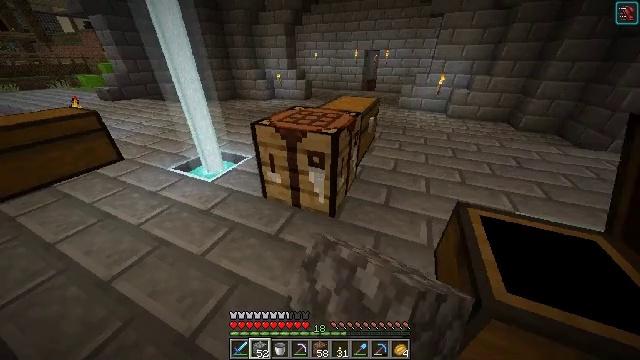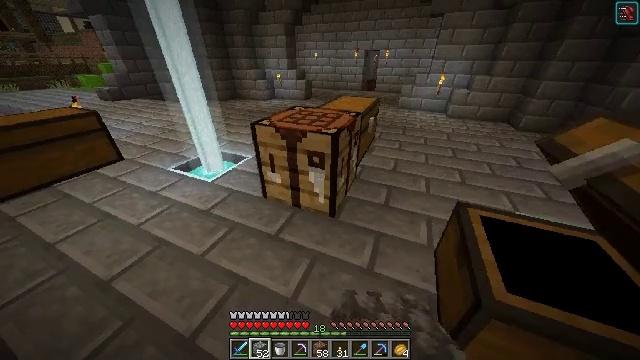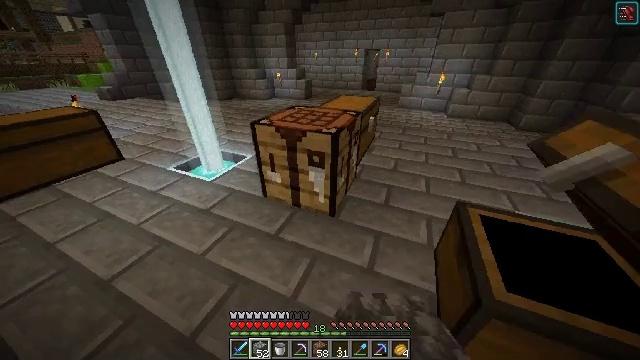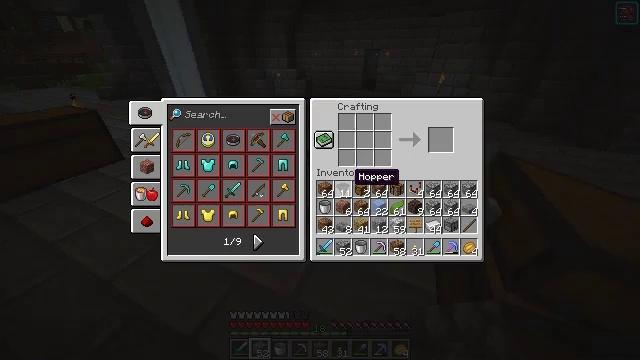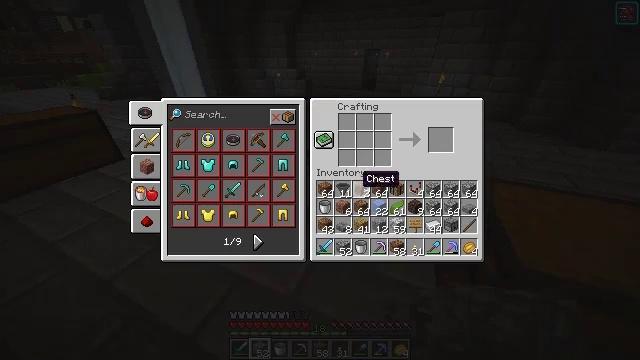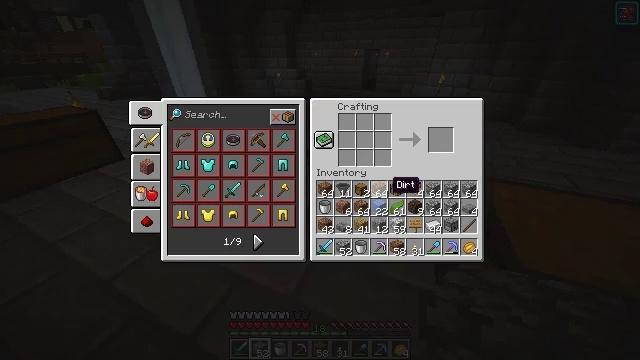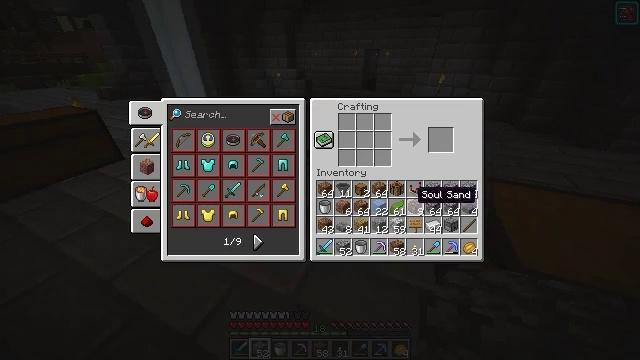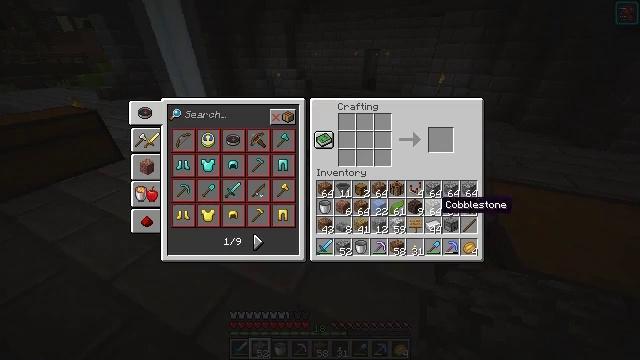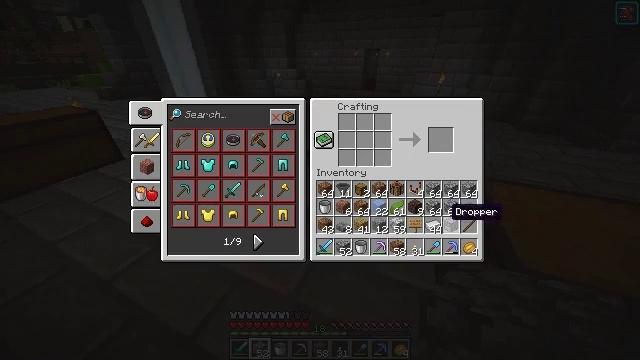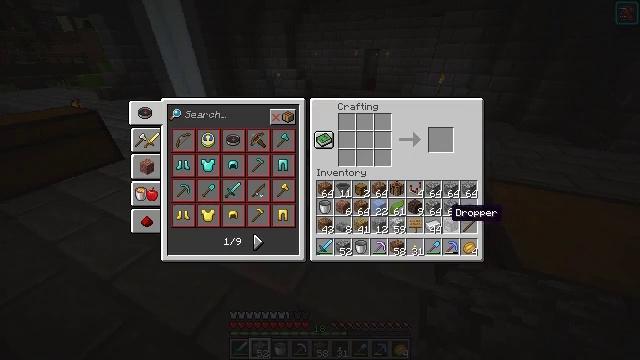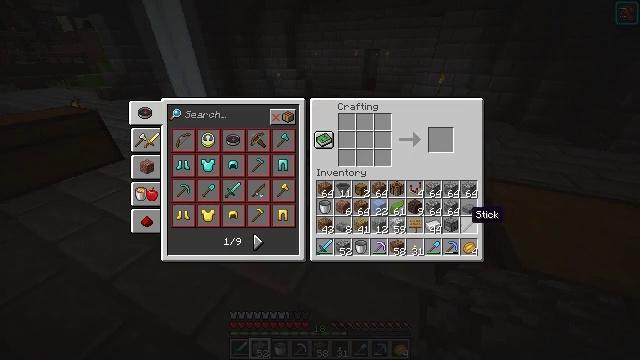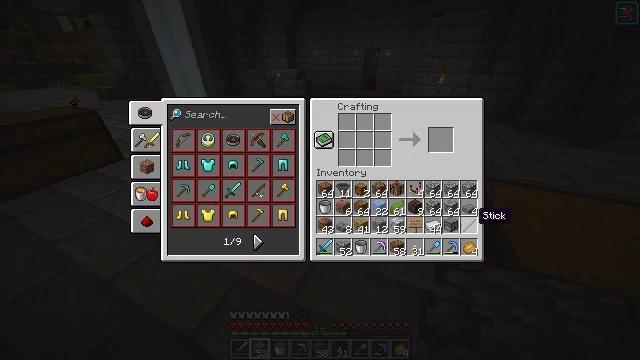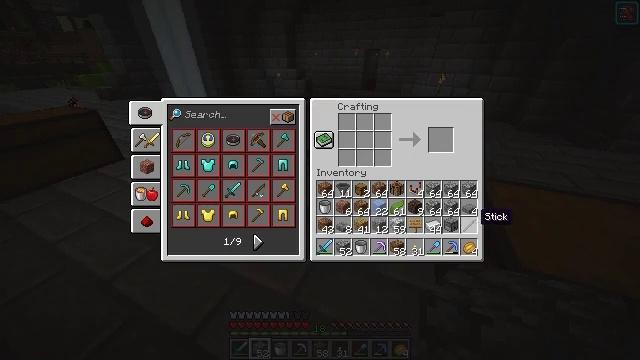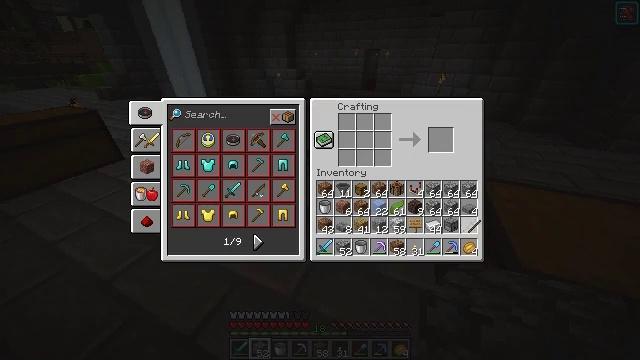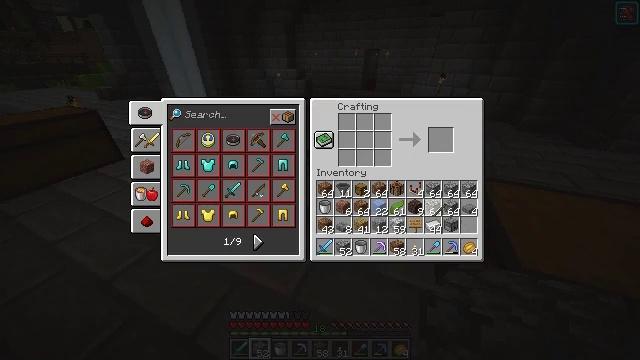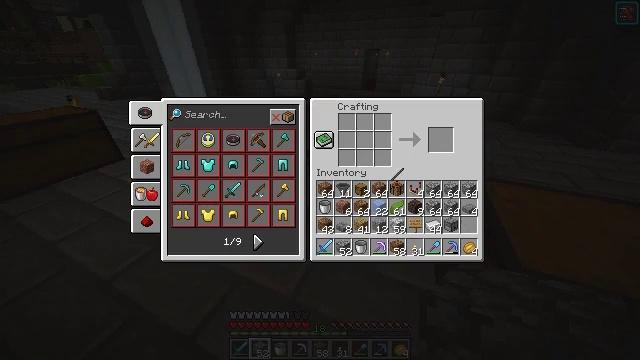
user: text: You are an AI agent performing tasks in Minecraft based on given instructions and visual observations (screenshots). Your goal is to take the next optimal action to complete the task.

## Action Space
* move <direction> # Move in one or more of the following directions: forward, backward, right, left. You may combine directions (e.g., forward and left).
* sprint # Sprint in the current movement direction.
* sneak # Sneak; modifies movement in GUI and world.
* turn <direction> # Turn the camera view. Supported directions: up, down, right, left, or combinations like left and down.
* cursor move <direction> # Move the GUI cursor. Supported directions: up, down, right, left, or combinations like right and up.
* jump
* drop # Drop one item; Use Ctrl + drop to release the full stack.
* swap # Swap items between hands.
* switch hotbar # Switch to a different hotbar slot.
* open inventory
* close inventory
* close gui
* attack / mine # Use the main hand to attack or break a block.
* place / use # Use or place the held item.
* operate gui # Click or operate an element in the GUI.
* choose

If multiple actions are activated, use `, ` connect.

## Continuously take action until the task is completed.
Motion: motion action
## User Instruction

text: Craft an oak sign from oak materials.
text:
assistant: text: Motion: no_op
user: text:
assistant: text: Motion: no_op
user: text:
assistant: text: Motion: cursor move right, open gui
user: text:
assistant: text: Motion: cursor move right
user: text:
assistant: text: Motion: cursor move right
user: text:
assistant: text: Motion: cursor move right and down
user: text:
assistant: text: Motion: cursor move right and down
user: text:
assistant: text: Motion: cursor move right and down
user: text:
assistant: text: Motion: no_op
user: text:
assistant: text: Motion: cursor move right
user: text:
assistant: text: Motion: cursor move right
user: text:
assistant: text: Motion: no_op
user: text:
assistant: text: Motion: operate gui
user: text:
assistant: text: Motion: cursor move left and up
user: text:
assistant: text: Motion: cursor move left and up
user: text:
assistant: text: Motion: cursor move left and up
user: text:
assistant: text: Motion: cursor move left
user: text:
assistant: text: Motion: no_op
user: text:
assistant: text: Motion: no_op
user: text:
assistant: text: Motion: operate gui
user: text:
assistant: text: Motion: operate gui
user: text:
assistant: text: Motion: no_op
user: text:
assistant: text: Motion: cursor move down
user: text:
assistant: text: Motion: cursor move down
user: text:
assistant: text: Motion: cursor move down
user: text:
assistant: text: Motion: cursor move down
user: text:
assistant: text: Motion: no_op
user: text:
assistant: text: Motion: operate gui
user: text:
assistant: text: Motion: operate gui
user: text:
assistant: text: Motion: cursor move up